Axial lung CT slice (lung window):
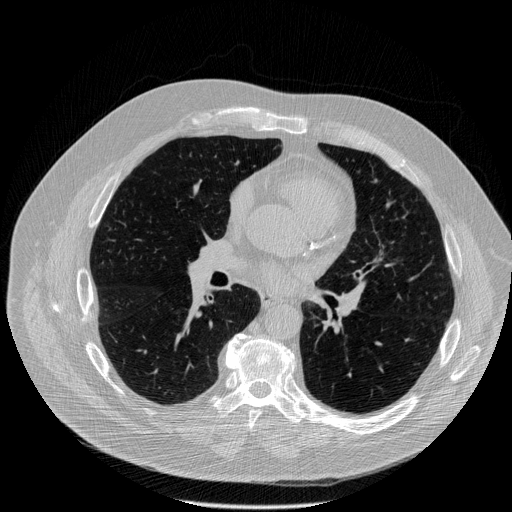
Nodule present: no